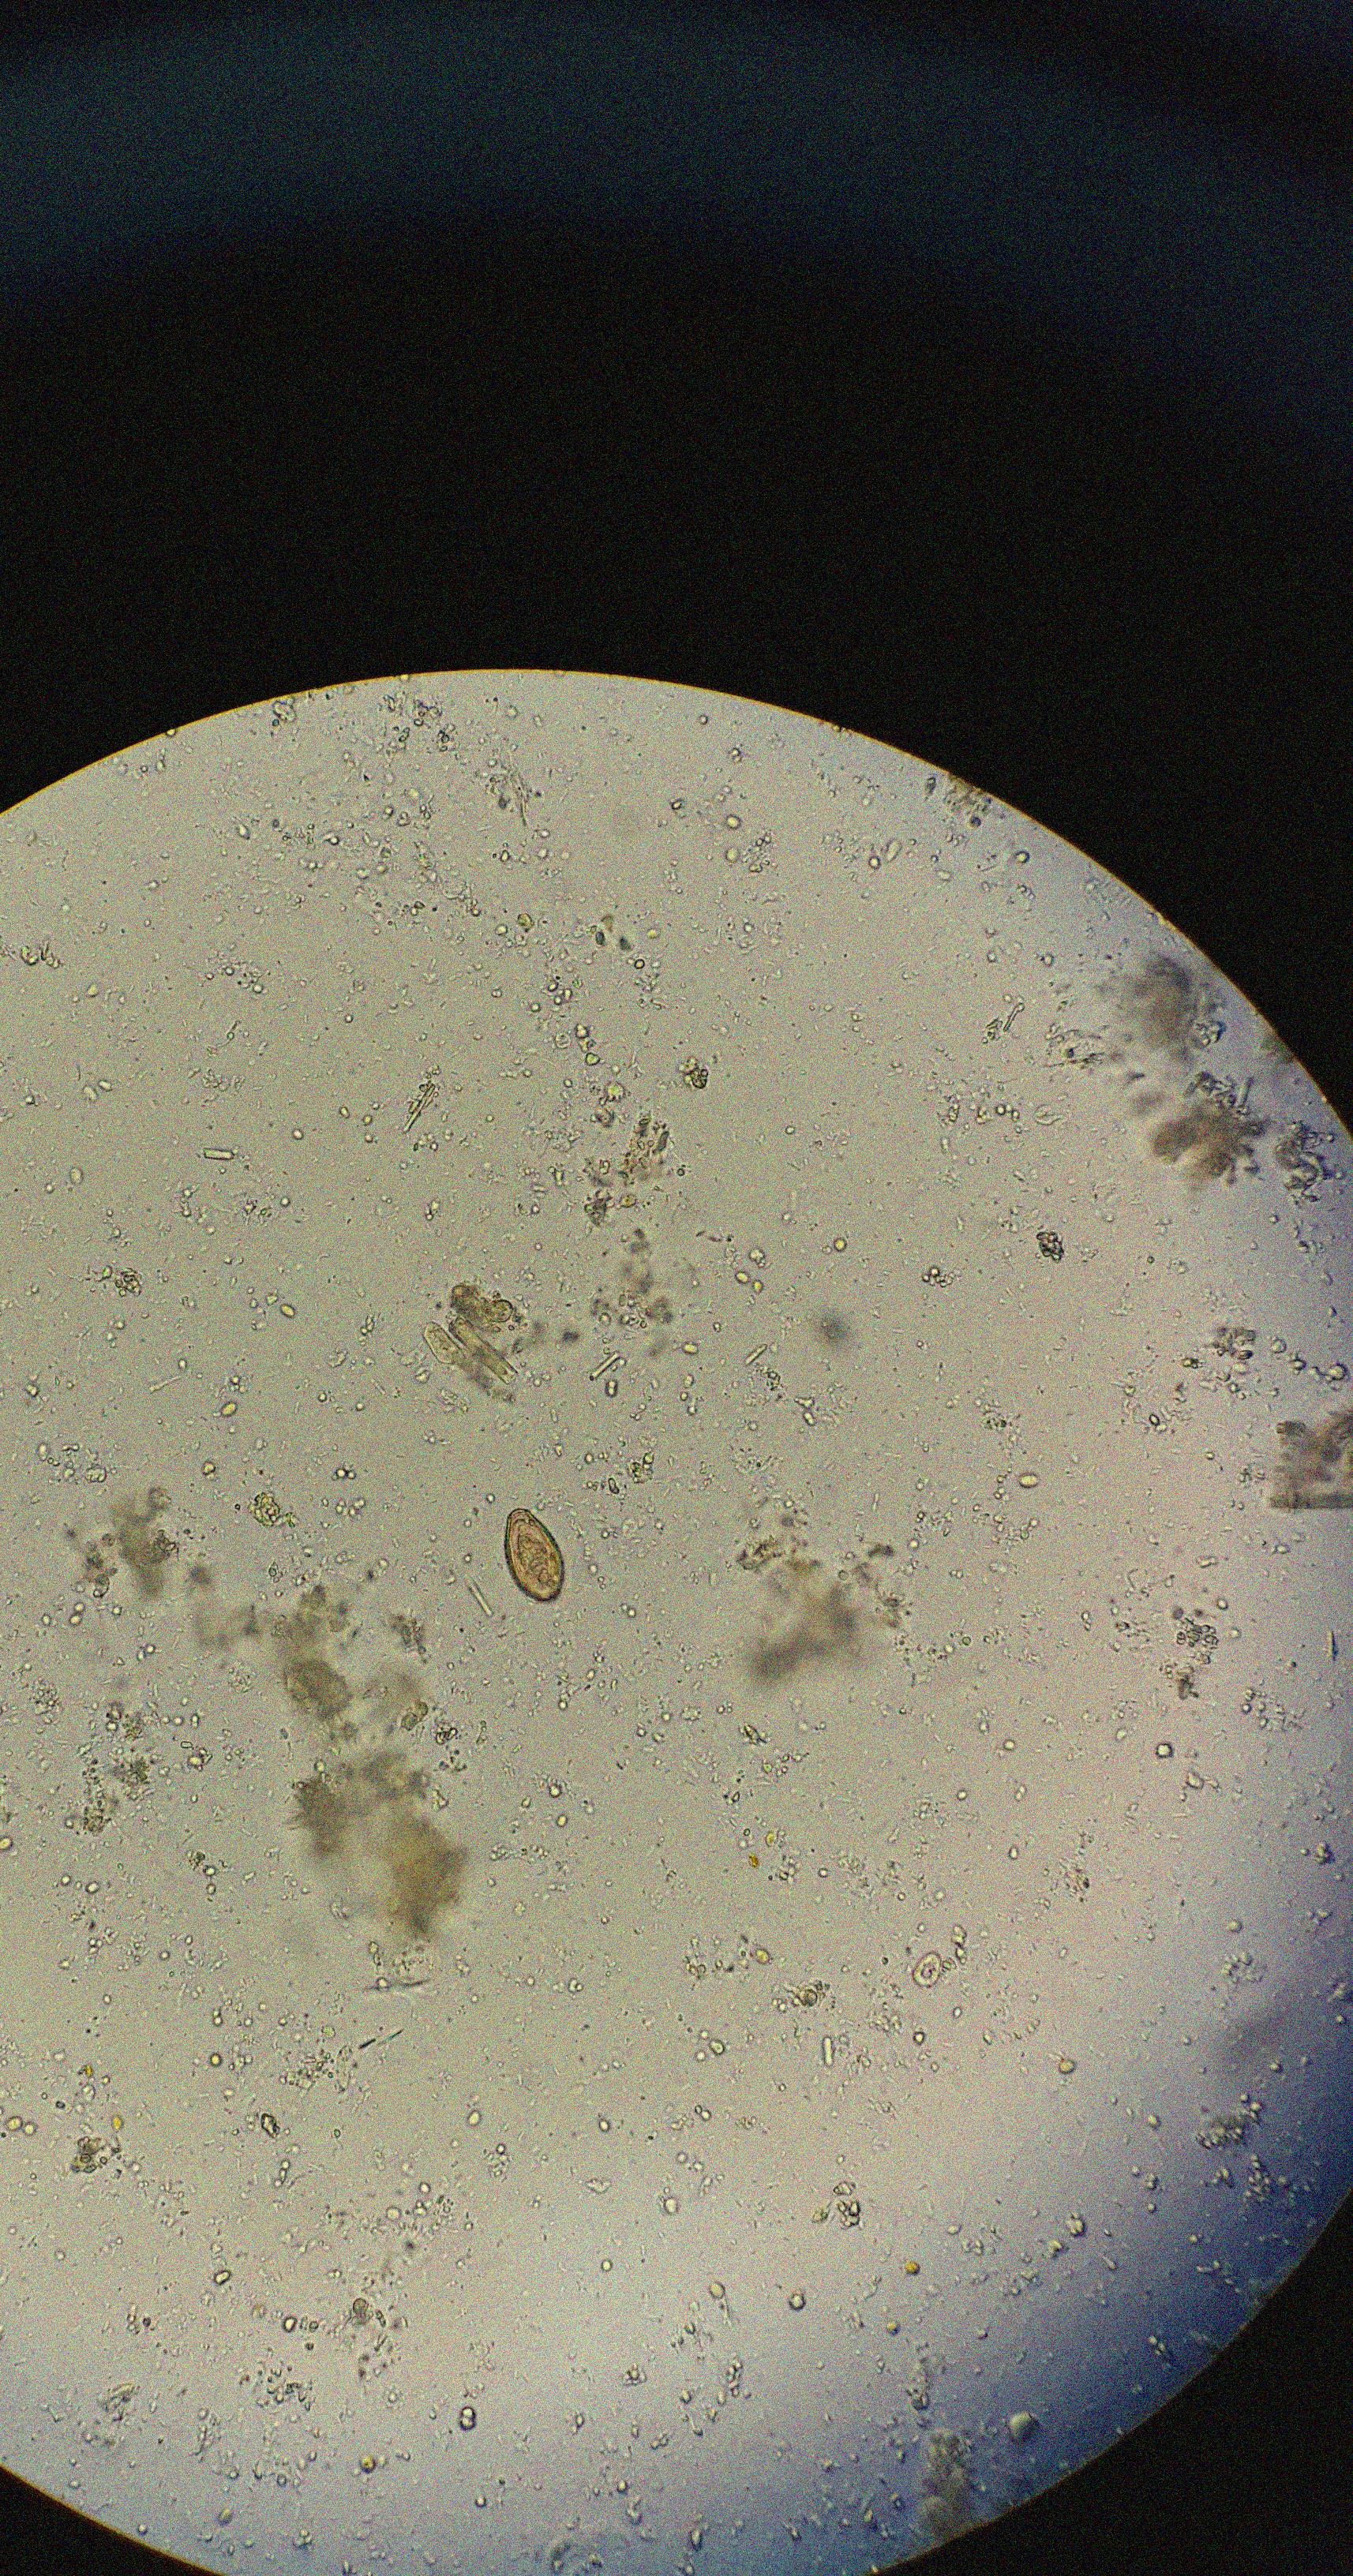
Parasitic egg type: Opisthorchis viverrine